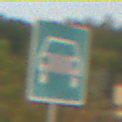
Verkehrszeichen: Kraftfahrstrasse
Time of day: SunriseSunset
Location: Outdoor (Suburban)
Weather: PartlyCloudy
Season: NotSpecified
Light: Natural